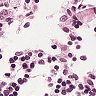
Metastatic tissue present: no